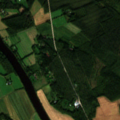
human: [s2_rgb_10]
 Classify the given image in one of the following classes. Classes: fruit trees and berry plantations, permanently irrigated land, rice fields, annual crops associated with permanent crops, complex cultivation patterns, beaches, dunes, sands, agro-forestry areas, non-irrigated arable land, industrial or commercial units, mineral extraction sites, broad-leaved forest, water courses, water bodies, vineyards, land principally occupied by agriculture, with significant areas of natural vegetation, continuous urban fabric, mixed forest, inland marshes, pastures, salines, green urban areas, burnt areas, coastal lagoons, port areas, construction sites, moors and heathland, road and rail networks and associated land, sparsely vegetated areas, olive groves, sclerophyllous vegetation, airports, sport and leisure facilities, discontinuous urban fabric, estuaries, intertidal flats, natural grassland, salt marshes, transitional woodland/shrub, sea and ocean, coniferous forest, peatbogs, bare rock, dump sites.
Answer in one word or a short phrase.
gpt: non-irrigated arable land, land principally occupied by agriculture, with significant areas of natural vegetation, broad-leaved forest, mixed forest, water courses